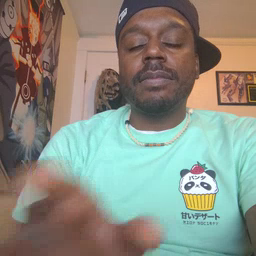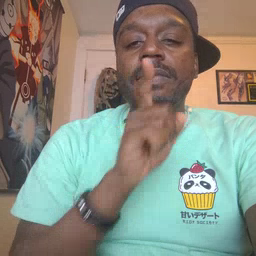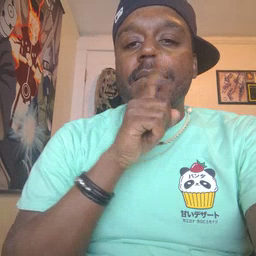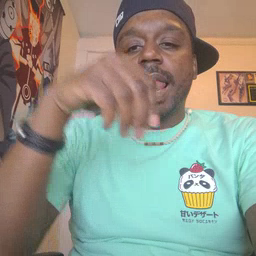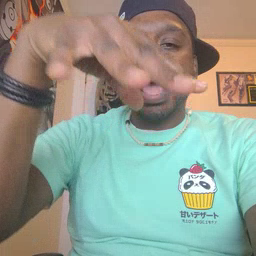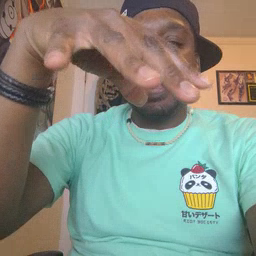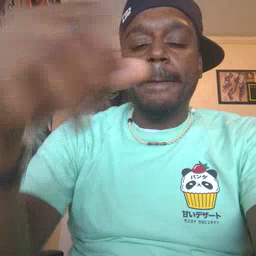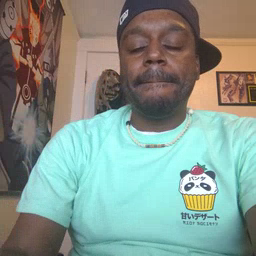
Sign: lamp